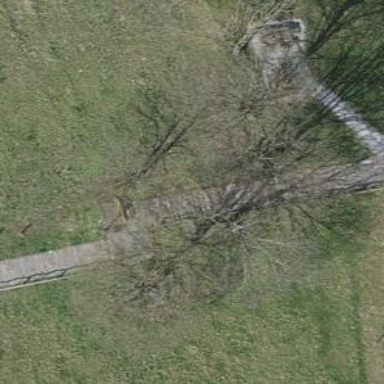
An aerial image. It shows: Steps on fine gravel road.